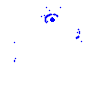
Particle: pion